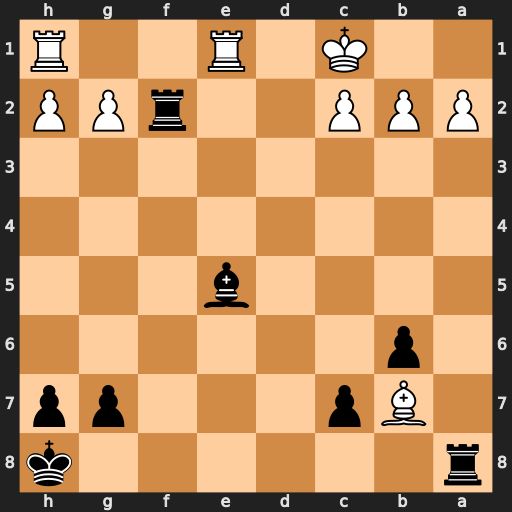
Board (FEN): r6k/1Bp3pp/1p6/4b3/8/8/PPP2rPP/2K1R2R
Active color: b
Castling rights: -
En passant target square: -
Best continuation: Rxa2 Kb1 Rxb2+ Ka1 Rb5+ Rxe5 Rxe5